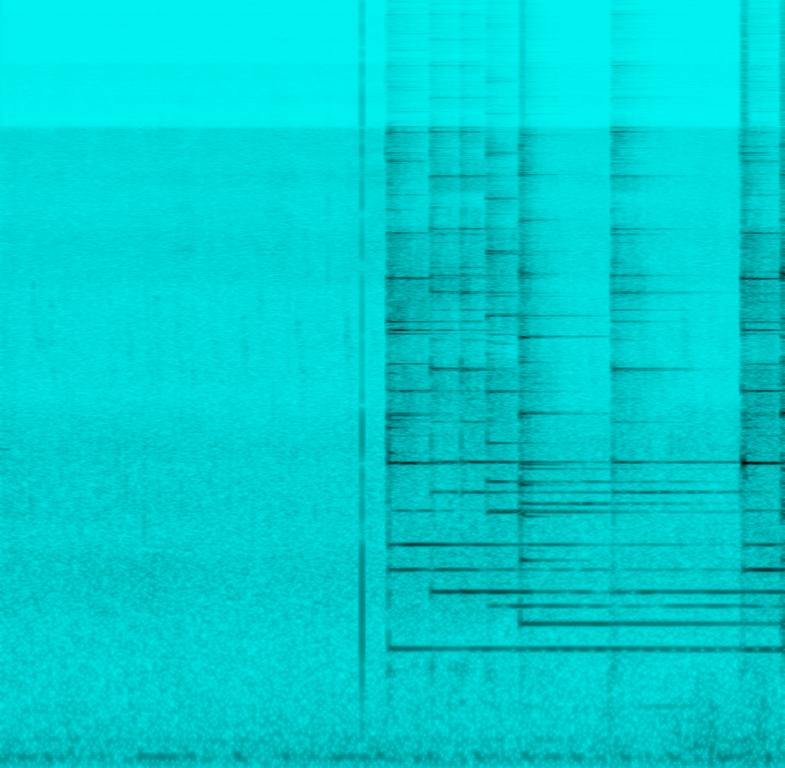
This recording contains environmental sounds such as birds singing. Then bells start playing a melody with a long release time. This is an amateur recording. This song may be playing outside in a park at a fixed time.